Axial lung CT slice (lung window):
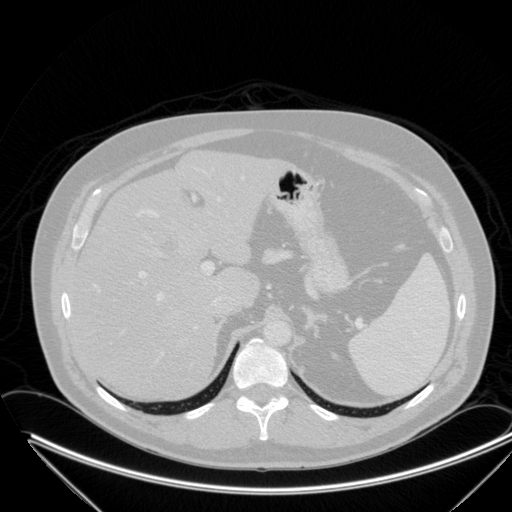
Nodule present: no